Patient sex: F
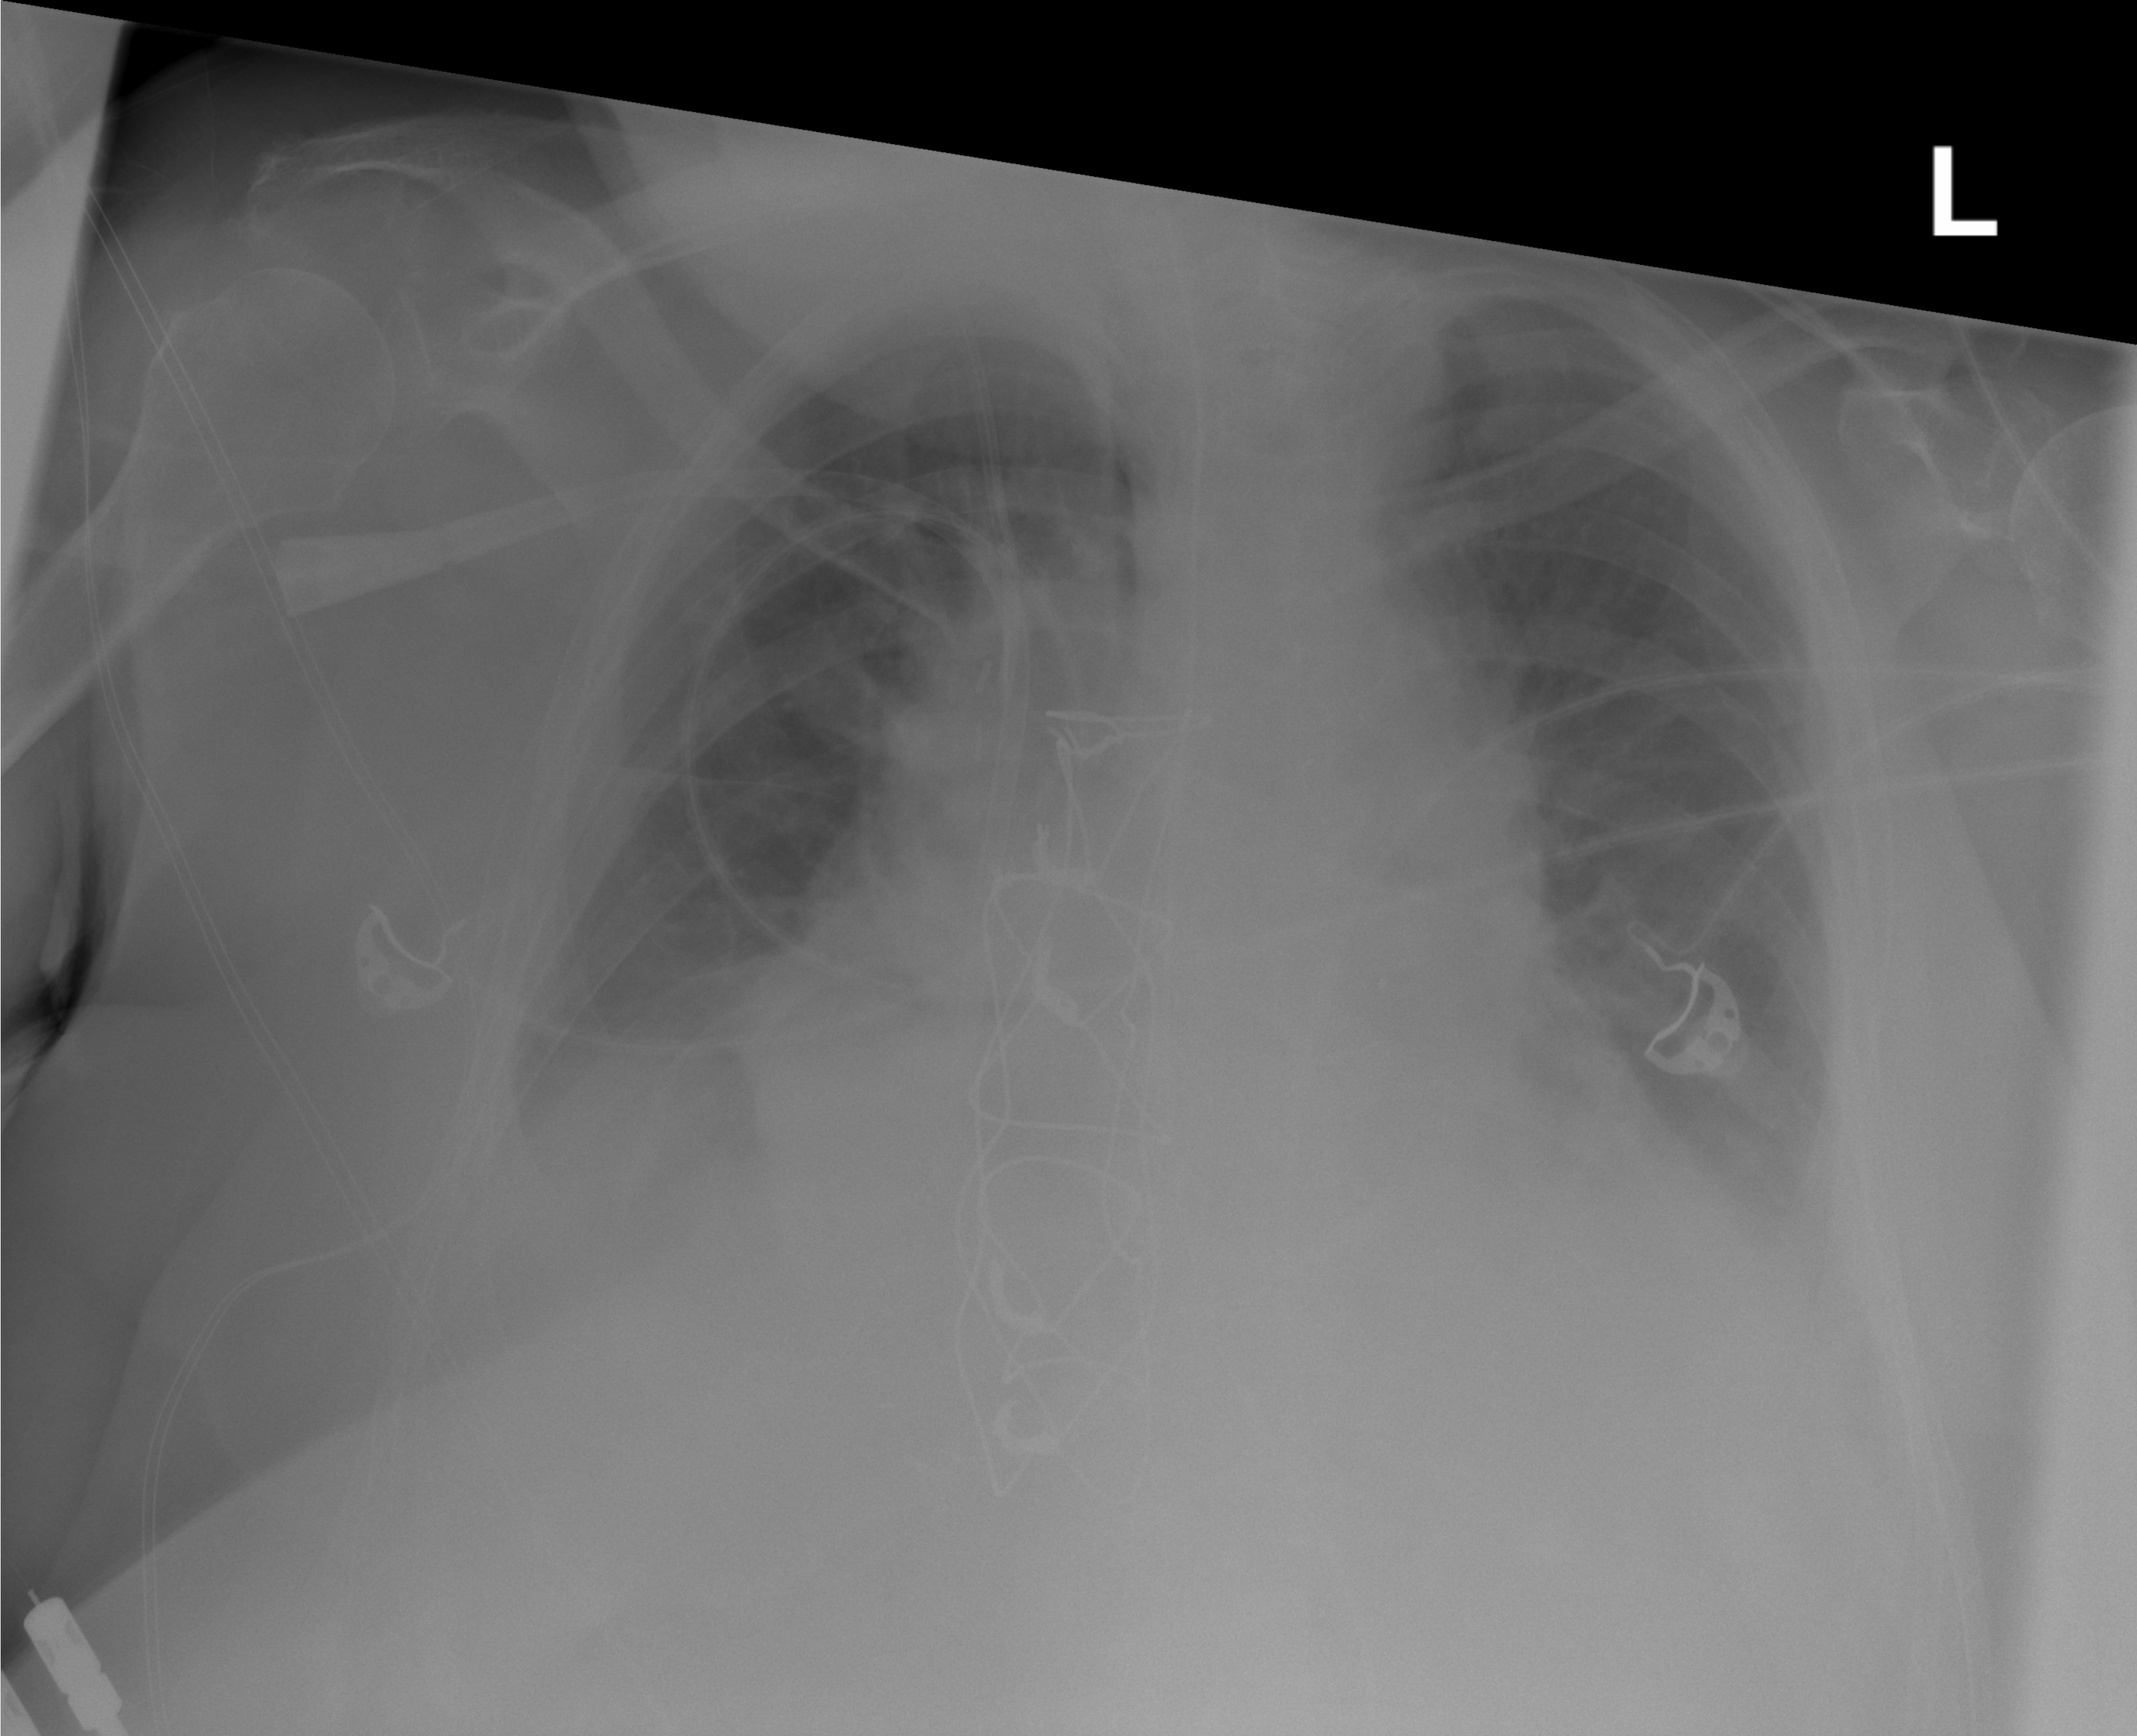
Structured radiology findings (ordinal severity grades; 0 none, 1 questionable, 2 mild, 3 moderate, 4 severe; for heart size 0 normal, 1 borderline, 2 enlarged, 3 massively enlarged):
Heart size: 2
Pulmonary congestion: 1
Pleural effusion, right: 0
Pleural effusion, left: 0
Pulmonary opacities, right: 0
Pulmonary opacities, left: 0
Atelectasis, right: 1
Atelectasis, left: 1